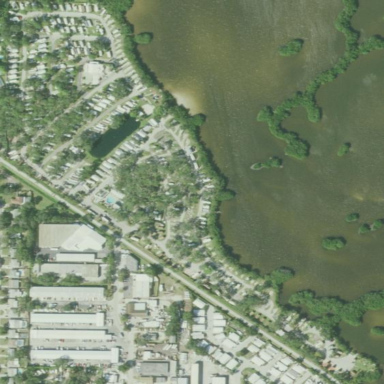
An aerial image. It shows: Caravan site for tourism.